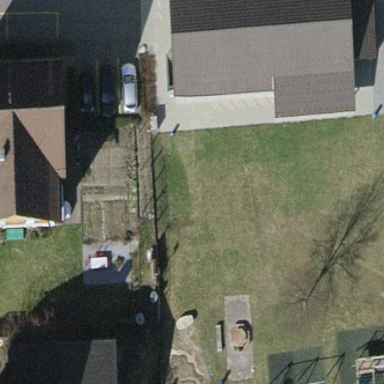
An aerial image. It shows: Kindergarten.